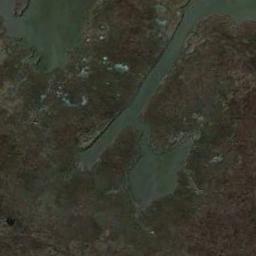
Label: wetland